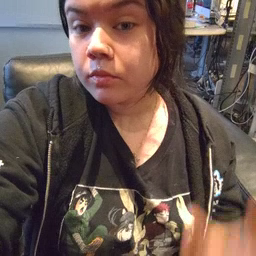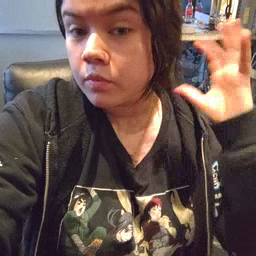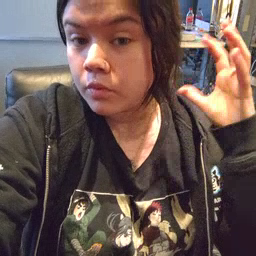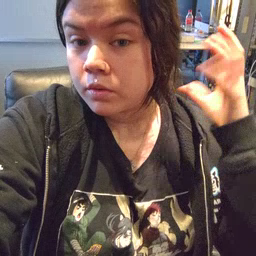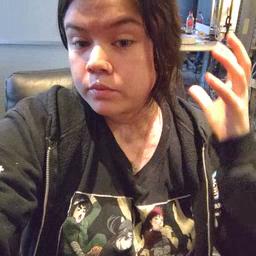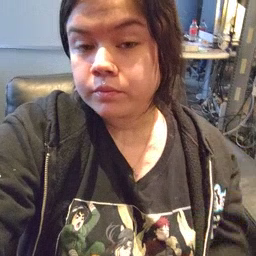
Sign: radio